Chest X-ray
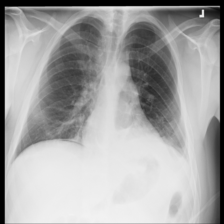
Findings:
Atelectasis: positive
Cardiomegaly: negative
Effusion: negative
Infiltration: negative
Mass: negative
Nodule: negative
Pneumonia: negative
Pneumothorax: negative
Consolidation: negative
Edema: negative
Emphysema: negative
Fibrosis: negative
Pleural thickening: negative
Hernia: negative